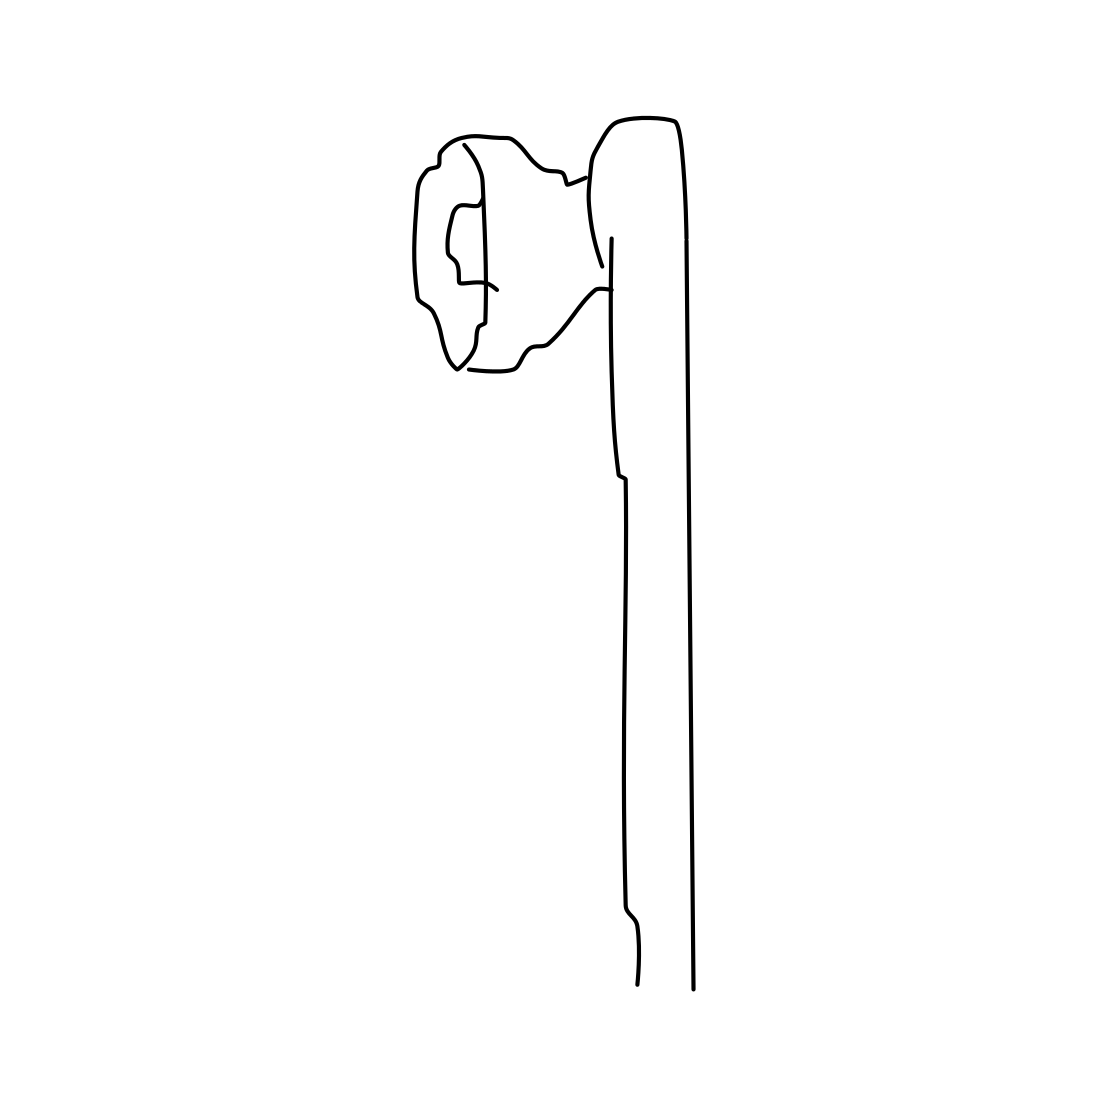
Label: streetlight